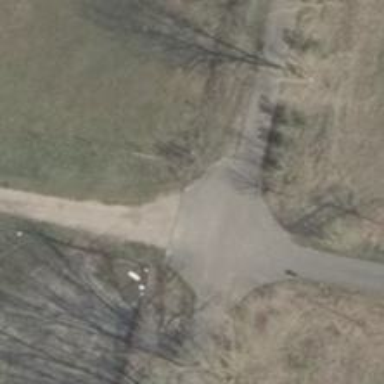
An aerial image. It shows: Unclassified road with asphalt surface.